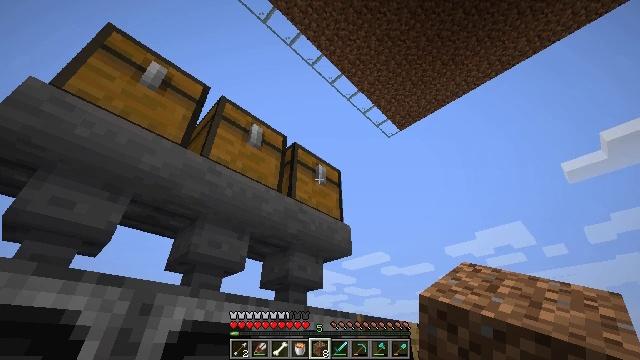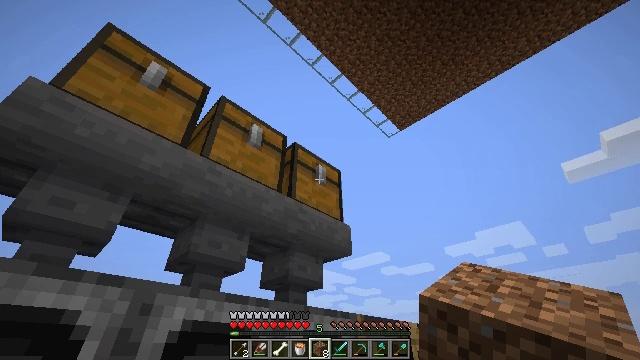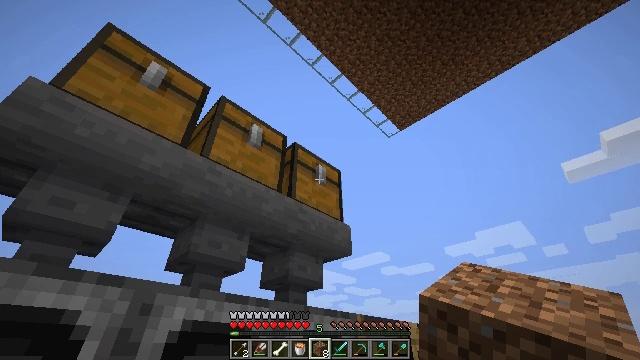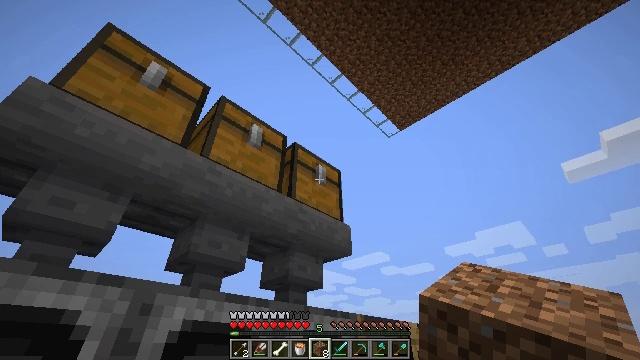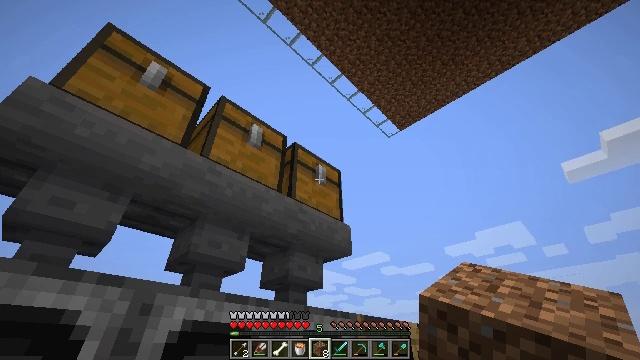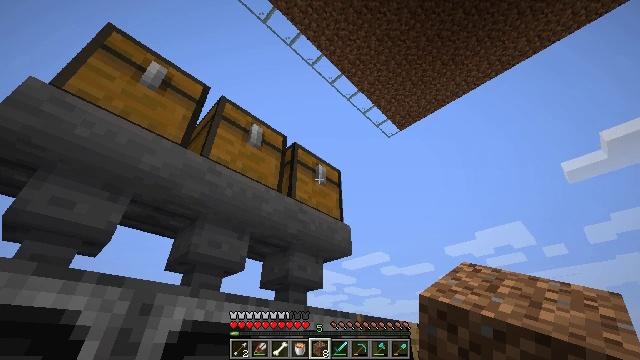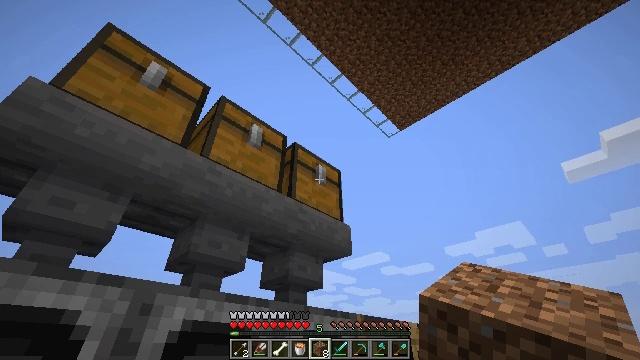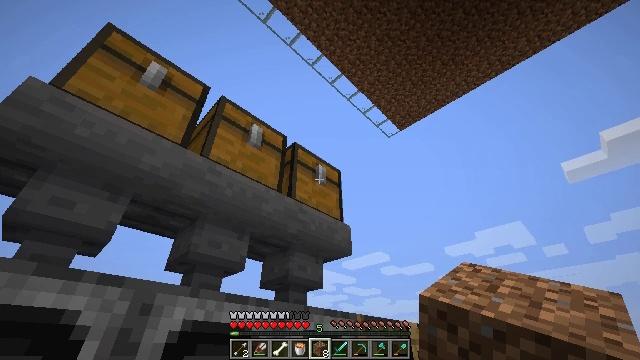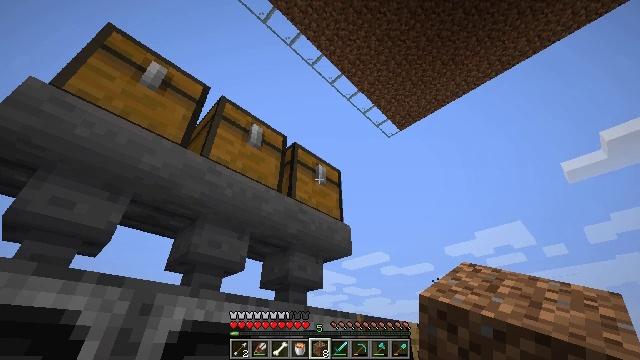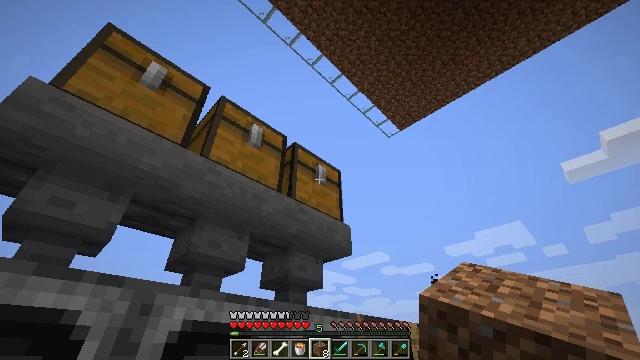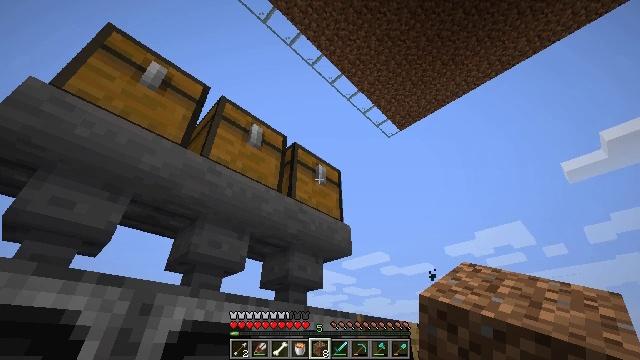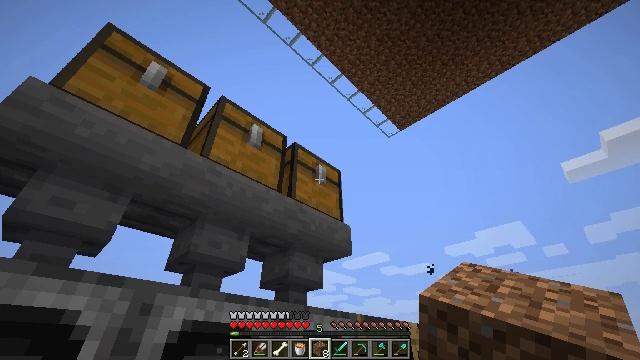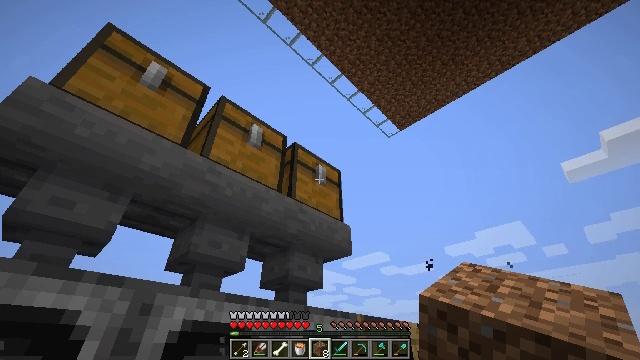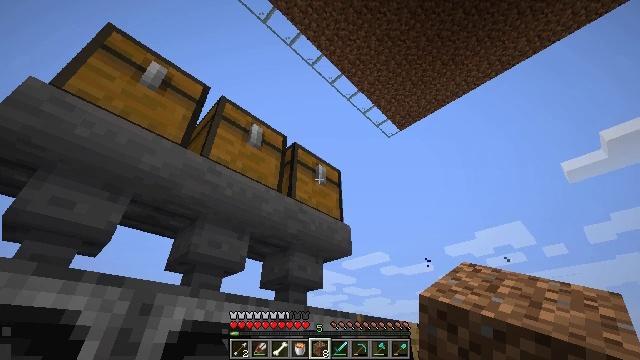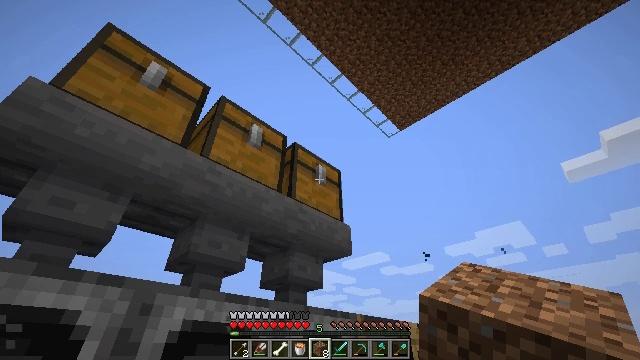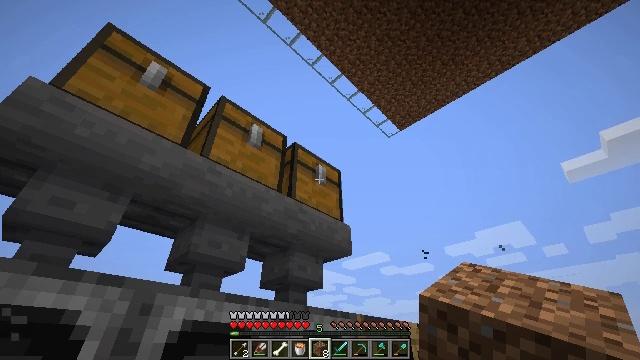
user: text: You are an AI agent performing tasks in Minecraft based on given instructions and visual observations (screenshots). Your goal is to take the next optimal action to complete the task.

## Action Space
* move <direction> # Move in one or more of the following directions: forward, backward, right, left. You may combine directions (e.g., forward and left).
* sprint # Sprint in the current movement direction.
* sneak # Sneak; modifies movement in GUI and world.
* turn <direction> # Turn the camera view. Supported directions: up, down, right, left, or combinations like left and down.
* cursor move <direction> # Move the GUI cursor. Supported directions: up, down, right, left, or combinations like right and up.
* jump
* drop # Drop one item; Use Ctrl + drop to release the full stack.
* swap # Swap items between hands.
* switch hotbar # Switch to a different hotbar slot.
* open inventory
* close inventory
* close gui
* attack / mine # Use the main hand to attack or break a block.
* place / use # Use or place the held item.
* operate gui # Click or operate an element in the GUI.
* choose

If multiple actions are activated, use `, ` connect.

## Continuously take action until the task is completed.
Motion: motion action
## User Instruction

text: Place redstone dust in the crafting table to make a redstone block.
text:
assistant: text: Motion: no_op
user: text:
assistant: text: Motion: no_op
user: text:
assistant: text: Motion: no_op
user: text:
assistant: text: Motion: no_op
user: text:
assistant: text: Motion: no_op
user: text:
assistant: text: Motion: no_op
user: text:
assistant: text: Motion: no_op
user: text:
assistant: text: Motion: no_op
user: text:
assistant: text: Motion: no_op
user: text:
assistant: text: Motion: no_op
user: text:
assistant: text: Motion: no_op
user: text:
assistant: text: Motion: no_op
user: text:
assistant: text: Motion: no_op
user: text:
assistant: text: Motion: no_op
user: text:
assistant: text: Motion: no_op
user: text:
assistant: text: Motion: no_op
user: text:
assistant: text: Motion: no_op
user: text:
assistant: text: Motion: no_op
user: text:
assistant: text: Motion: no_op
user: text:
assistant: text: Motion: no_op
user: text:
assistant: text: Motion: no_op
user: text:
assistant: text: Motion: no_op
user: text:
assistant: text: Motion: no_op
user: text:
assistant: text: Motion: no_op
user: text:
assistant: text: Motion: no_op
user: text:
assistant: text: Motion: no_op
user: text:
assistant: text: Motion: no_op
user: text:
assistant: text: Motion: no_op
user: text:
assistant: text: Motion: no_op
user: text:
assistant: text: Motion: no_op